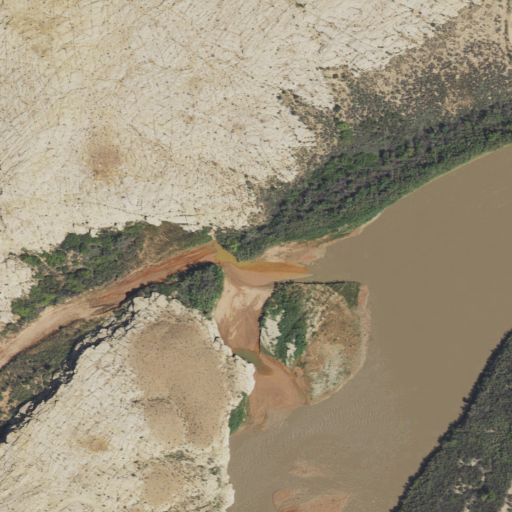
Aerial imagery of valley in Utah named Millard Canyon containing shrub, open water, barren land, woody wetlands, herbaceous wetlands, and grassland